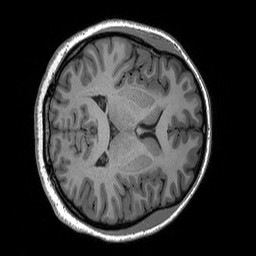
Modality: T1w
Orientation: axial
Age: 22
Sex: female
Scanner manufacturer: siemens
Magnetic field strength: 3 T
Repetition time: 2.3 s
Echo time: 0.00298 s